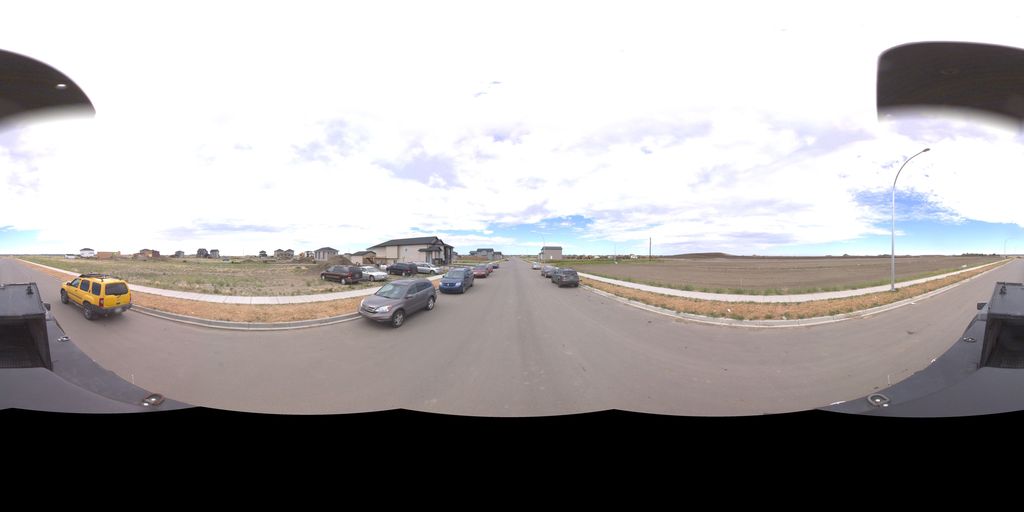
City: saskatoon